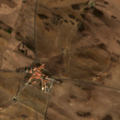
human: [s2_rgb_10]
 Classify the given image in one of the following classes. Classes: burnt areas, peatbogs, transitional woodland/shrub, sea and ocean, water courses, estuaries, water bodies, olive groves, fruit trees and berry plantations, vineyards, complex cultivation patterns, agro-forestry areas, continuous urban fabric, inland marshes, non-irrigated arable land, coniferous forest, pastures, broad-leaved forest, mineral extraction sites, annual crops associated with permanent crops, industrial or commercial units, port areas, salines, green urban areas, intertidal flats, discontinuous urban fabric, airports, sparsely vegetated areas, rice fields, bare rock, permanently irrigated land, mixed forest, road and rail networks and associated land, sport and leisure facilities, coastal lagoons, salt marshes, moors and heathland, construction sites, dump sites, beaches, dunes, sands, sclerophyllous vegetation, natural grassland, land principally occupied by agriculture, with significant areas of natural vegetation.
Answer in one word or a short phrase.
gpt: non-irrigated arable land, land principally occupied by agriculture, with significant areas of natural vegetation